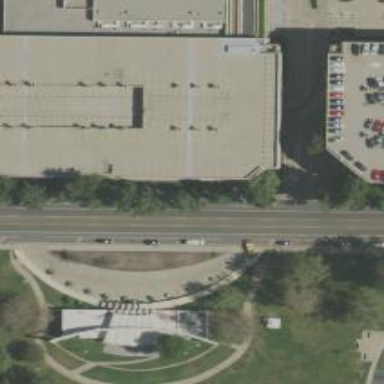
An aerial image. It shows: Tertiary road with separate sidewalk.